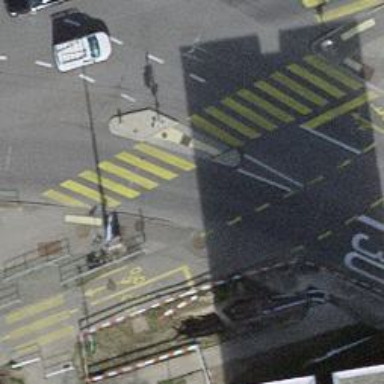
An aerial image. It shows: Crossing with traffic signals and central island.